A bearing vibration time series has been folded into this square grayscale image, one row per segment of consecutive samples. Classify the bearing condition as one of: normal, inner_race, outer_race, ball.
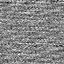
Answer: normal